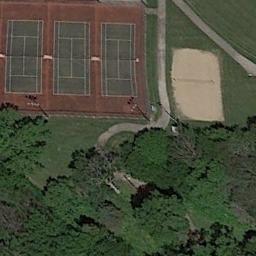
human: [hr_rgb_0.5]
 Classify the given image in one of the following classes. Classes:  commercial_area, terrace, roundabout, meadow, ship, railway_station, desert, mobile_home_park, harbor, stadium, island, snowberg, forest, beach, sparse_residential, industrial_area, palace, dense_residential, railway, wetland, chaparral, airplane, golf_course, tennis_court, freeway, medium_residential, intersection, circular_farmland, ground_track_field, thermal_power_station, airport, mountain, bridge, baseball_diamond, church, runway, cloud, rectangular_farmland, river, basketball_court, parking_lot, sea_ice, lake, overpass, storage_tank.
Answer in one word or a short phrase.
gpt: tennis_court